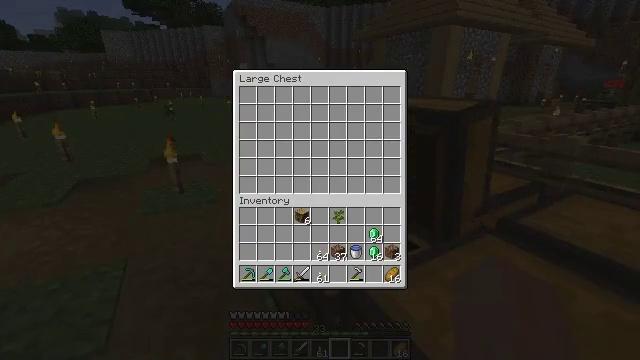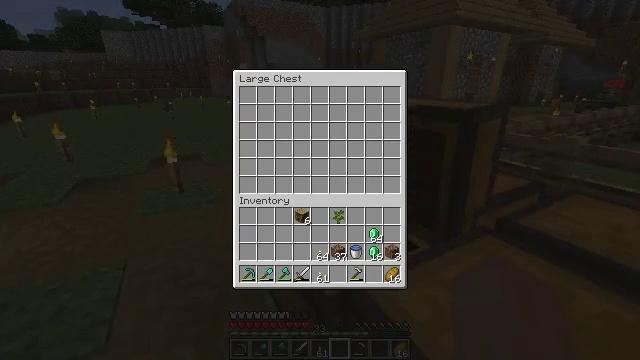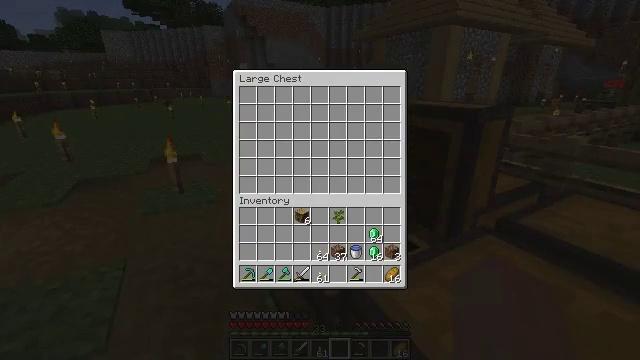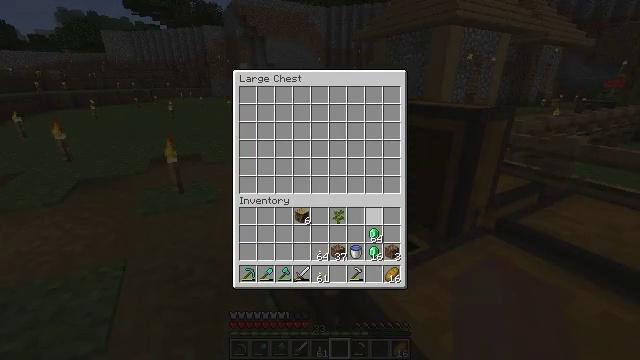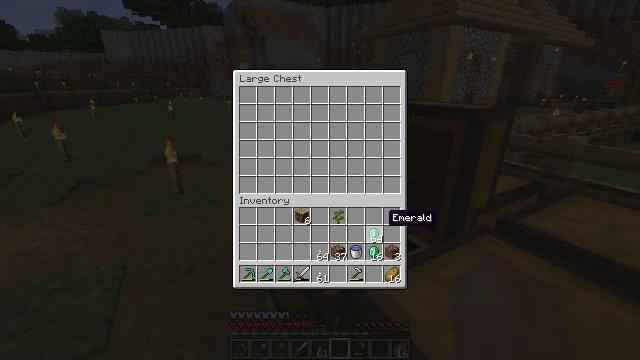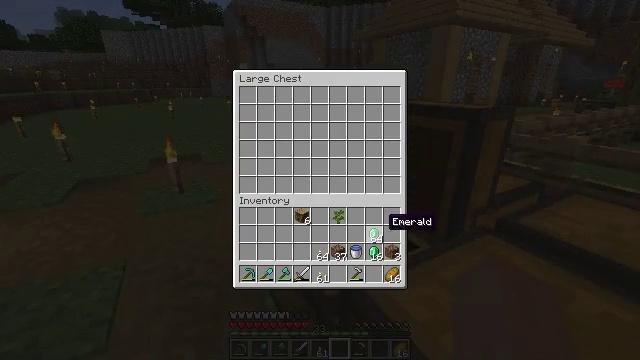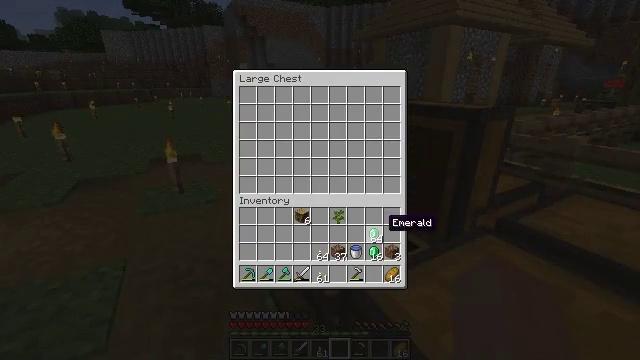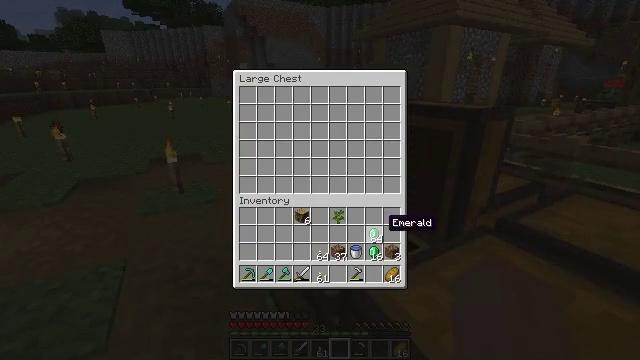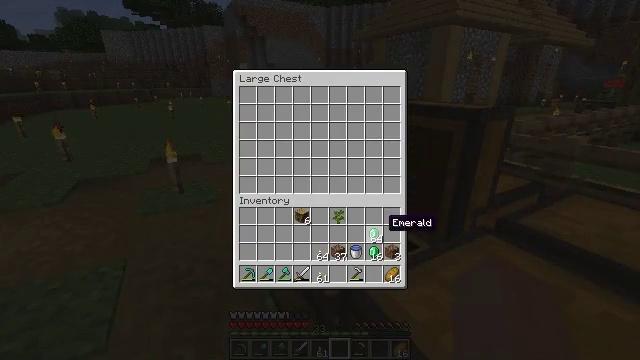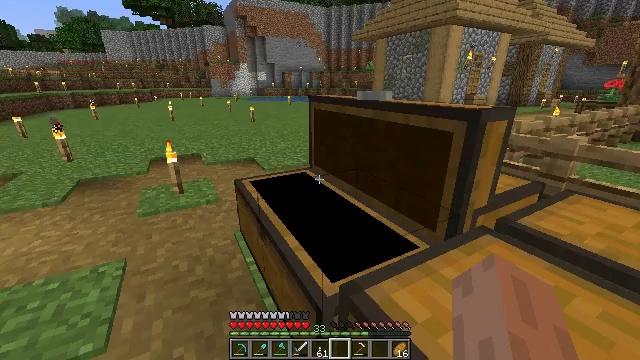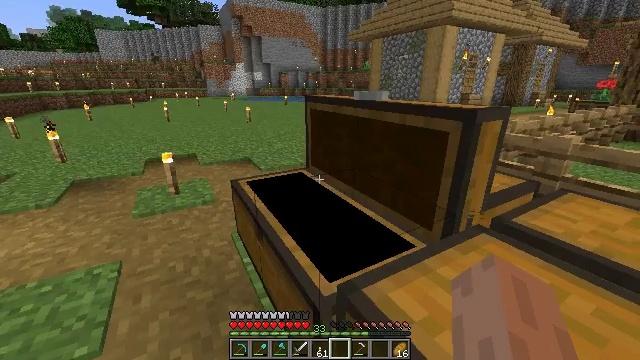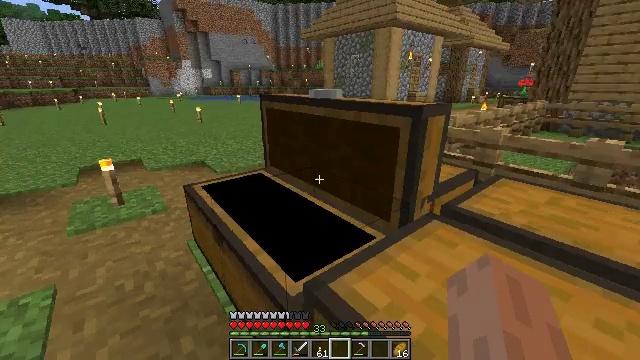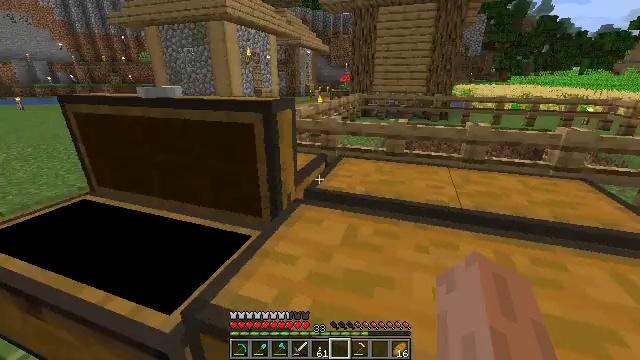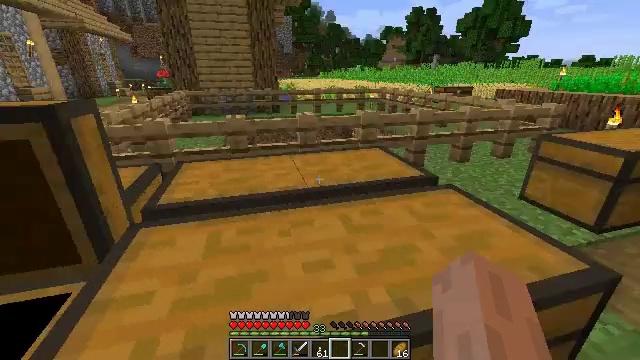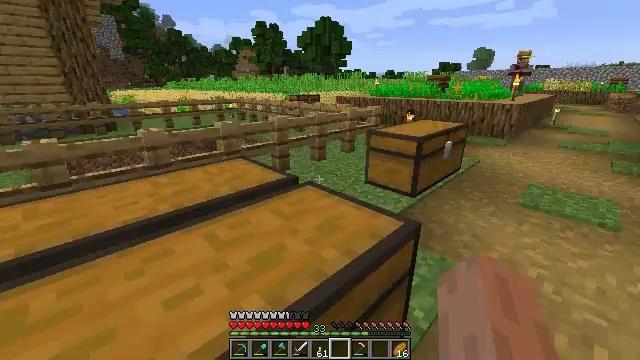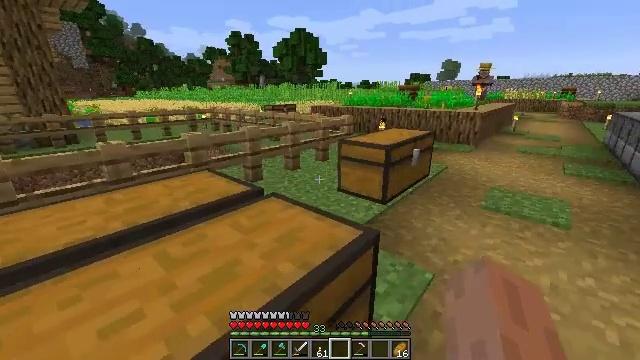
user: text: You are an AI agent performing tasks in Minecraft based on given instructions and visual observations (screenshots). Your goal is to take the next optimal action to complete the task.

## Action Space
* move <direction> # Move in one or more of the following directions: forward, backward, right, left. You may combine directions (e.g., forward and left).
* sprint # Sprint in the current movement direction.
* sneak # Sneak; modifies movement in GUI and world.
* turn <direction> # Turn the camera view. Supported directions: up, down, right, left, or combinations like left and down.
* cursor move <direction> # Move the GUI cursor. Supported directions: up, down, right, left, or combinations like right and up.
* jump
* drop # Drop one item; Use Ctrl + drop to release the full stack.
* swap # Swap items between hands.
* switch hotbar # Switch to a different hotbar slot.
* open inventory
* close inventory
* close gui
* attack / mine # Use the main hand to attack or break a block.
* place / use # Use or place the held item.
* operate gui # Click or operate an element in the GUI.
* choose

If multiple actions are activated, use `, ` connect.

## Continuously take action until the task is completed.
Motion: motion action
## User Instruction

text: Break the sugar cane.
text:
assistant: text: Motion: no_op
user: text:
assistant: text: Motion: cursor move down
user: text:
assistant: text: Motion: cursor move down
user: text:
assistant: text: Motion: cursor move down
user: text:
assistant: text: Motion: no_op
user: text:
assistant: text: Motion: no_op
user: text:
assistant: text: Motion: no_op
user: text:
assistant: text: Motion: no_op
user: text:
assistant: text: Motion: no_op
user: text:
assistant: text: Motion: close gui
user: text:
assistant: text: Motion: turn right
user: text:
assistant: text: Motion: turn right
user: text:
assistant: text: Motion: turn right
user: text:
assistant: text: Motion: move right, turn right and up
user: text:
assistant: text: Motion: move right, turn right and up
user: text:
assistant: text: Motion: move right
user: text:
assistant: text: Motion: move right
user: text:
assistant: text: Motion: move right
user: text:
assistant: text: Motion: move right
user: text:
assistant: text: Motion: no_op
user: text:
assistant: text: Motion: move forward, turn left
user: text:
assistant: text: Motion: move forward, turn left
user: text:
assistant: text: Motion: move forward and move right
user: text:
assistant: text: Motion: move forward and move right
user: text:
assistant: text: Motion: move forward and move right
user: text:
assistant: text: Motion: move forward and move right
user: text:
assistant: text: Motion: move forward and move right, turn left, use / place
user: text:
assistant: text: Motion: move forward, use / place
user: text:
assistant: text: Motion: move forward, use / place
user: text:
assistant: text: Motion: use / place